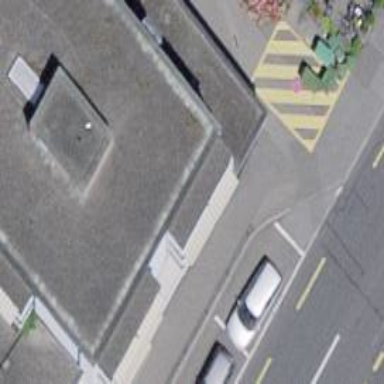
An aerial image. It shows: Driving school.